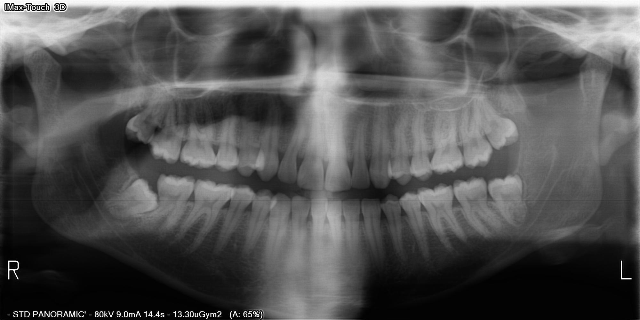
adult